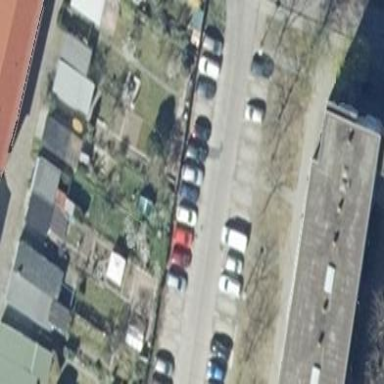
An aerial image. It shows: Area designated for garages.